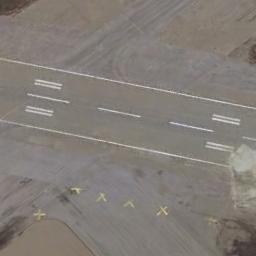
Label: runway